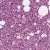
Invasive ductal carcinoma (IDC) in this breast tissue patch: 1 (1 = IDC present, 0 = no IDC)